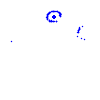
Particle: proton